Question: I'm trying to use the Microsoft Connectors v2.0 for Oracle (<URL> to connect to an Oracle database through SSIS.
I am running Windows 7 SP 1 (64-bit), with Visual Studio 2013 Ultimate. I have installed the connector:

I also have the 32-bit Oracle client installed on my machine for PL/SQL Developer - it works.
But when I create a package in VS 2013 and try to connect to the Oracle DB - I don't have the option to connect to the Oracle source:either by trying to add a new connection through the connection manager or creating a Data Flow Task and dragging the Oracle Source from "Other Sources" within the data flow.
Any suggestions on how to make this work?
Thanks,
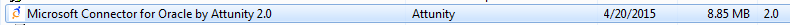
Answer: Apparently you need the Microsoft Connectors v3.0 for Oracle to work with VS 2013.
<URL>